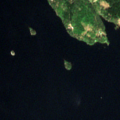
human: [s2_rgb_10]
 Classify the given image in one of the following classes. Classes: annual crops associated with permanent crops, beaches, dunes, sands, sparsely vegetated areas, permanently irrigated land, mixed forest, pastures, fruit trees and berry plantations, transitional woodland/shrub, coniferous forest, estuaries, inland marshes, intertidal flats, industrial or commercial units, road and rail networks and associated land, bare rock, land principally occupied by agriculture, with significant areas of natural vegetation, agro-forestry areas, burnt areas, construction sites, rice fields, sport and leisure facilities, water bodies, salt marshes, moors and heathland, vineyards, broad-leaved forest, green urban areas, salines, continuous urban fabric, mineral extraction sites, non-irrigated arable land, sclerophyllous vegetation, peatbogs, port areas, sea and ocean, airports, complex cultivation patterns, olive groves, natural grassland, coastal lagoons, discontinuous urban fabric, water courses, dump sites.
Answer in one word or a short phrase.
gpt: coniferous forest, water bodies